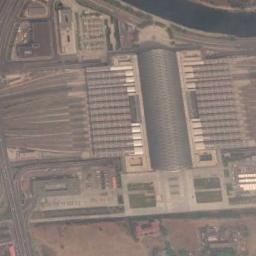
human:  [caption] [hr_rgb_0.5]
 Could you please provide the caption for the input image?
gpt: Many buildings are beside the railway station .

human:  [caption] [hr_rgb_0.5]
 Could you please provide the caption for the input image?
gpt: The railway station is between some buildings and river .

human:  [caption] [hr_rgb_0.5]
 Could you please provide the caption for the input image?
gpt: There is a large, Well-equipped railway station in the city .

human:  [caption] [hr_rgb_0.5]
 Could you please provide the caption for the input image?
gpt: The railway station has lots of railways and a big building and a river is next to the railway station .

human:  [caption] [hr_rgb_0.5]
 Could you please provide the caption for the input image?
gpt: There are some buildings and a river beside the railway station .